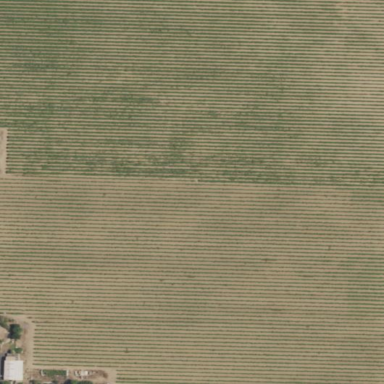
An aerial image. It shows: Vineyard.